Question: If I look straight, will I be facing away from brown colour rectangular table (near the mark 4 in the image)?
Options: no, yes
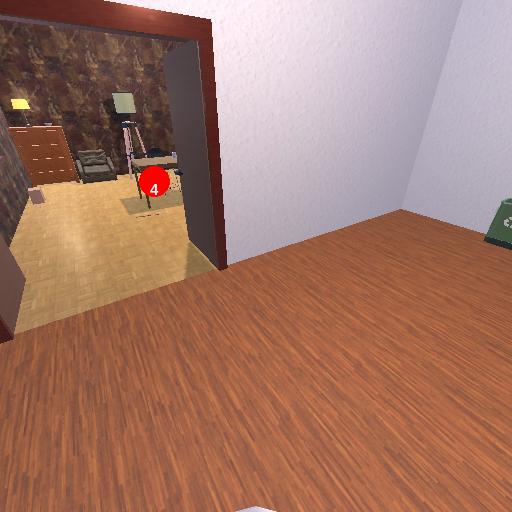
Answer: no